Question: Can I make a rectagle 'div' with a half cut out circle using CSS? The half circle should be transparent and let the background show through.
desired CSS shape :

'''
<div></div>
'''
'''
div{
background : #448CCB;
width:300px;
height:300px;
}
'''
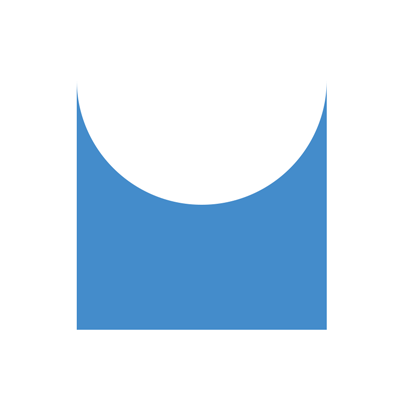
Answer: In order to have the white cut out circle transparent and let the background show through it, you can use 'box-shadows' on a pseudo element to minimize markup.
In the following demo, the blue color of the shape is set with the box shadow and not the 'background-color' property.
<URL>
output:

This can also be responsive: <URL>
'''
<div></div>
'''
'''
div {
width: 300px;
height: 300px;
position: relative;
overflow: hidden;
}
div::before {
content: '';
position: absolute;
bottom: 50%;
width: 100%;
height: 100%;
border-radius: 100%;
box-shadow: 0px 300px 0px 300px #448CCB;
}
'''